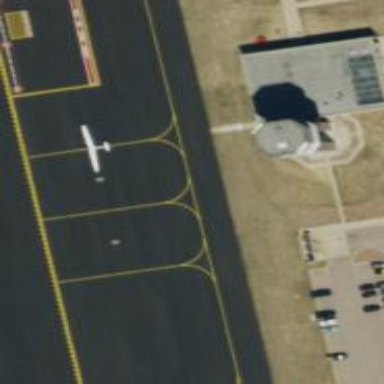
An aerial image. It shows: Image of taxiway at airport.